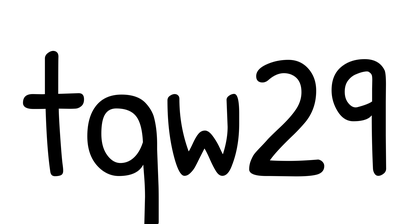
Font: PatrickHand-Regular